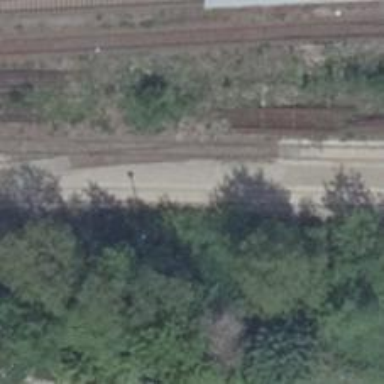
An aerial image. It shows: Unused railway yard.